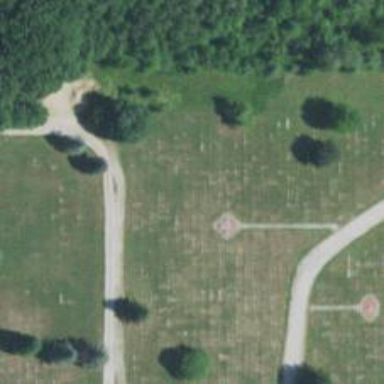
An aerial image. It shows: Historic memorial.